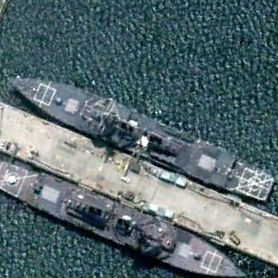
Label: destroyer